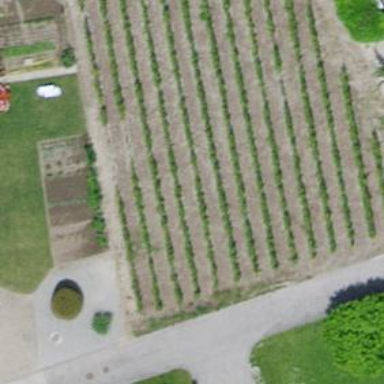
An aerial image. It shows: Vineyard growing grapes.